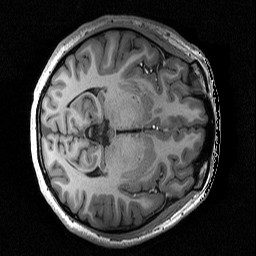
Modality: T1w
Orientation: axial